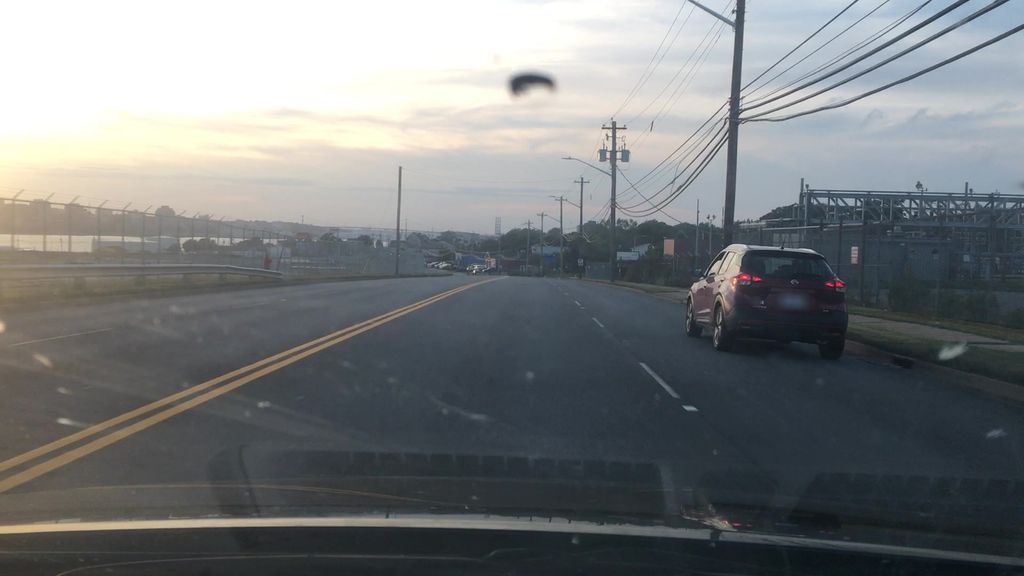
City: halifax